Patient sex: F
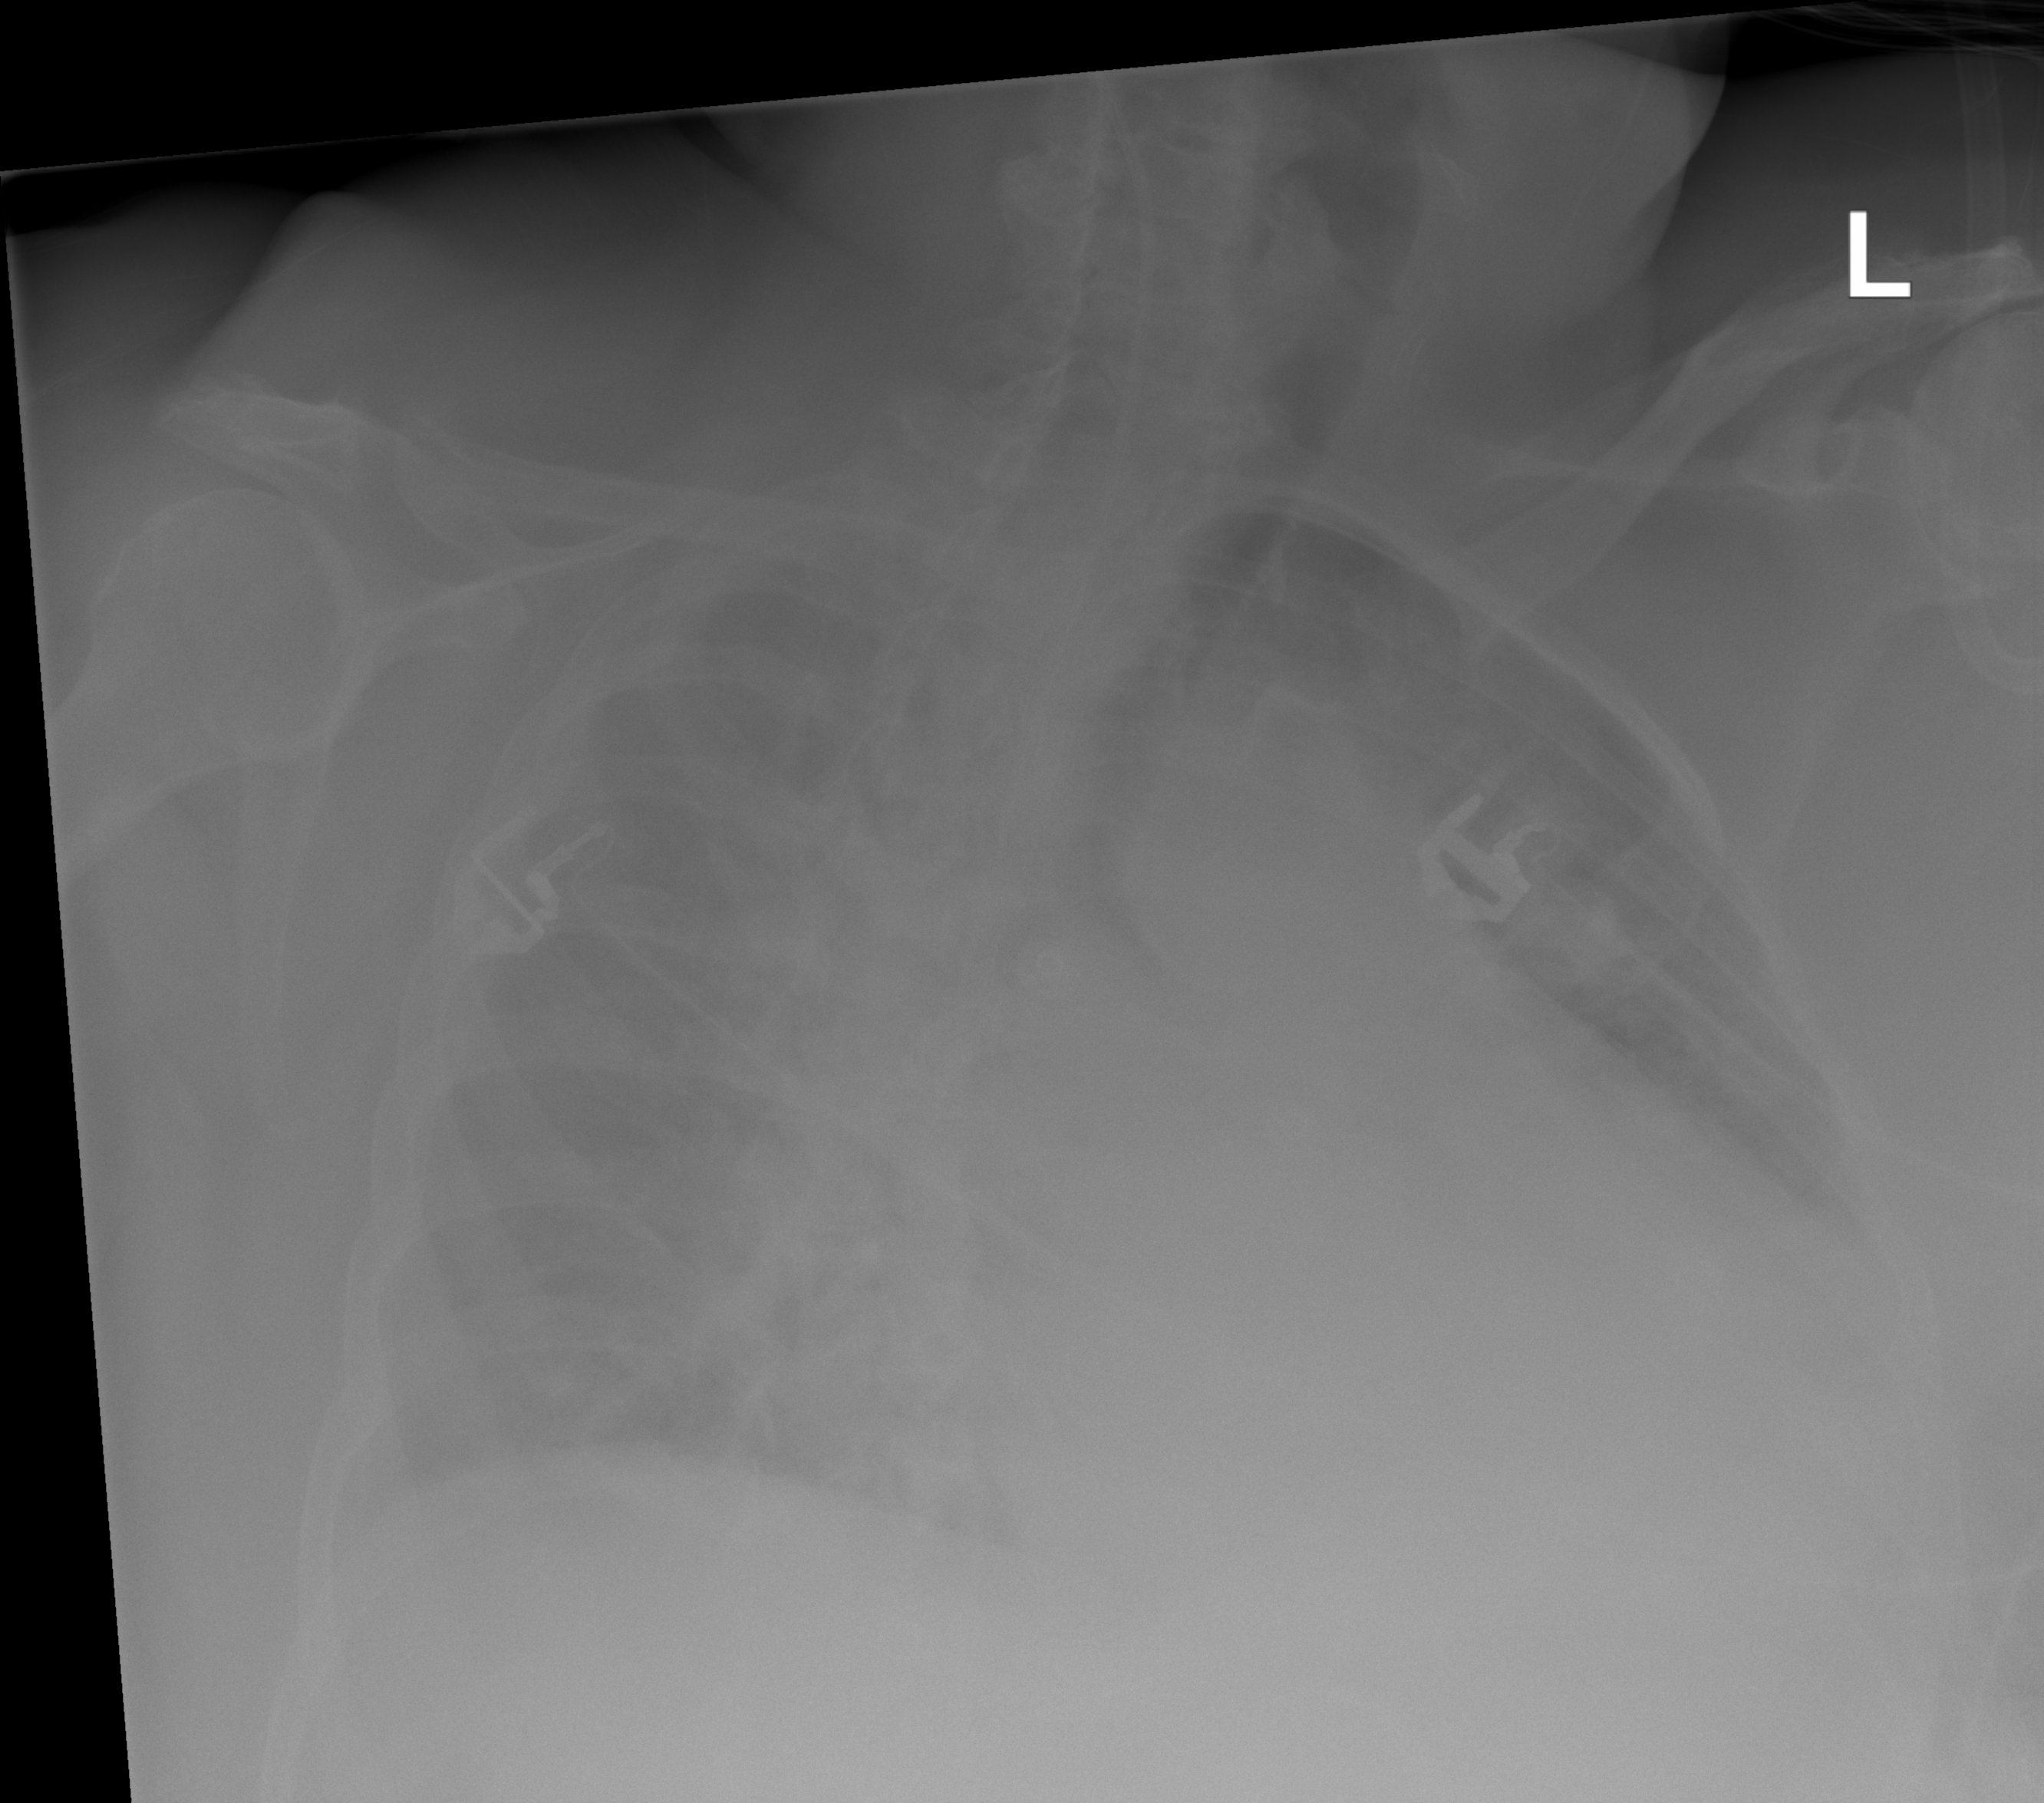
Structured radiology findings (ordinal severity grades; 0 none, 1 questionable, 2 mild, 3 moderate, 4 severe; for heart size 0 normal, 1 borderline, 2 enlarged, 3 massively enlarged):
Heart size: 3
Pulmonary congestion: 2
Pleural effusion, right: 2
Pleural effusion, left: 2
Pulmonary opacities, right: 2
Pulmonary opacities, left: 2
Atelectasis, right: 2
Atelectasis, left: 2